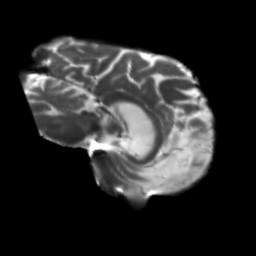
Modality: T2w
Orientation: sagittal
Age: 71
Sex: male
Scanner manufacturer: siemens
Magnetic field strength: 3 T
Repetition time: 5.25 s
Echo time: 0.08 s